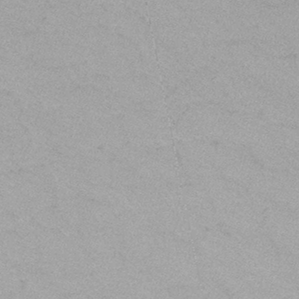
Label: frost